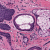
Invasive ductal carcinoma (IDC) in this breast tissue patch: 0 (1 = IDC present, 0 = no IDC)